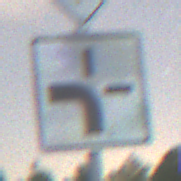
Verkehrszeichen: VerlaufVorfahrtsstrasse1
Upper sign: Vorfahrtsstrasse
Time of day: Night
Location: Outdoor (Nature)
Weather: Overcast
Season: NotSpecified
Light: Artificial